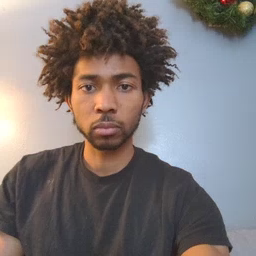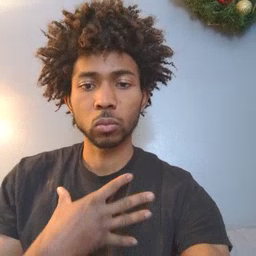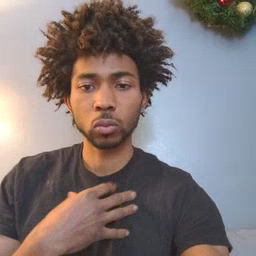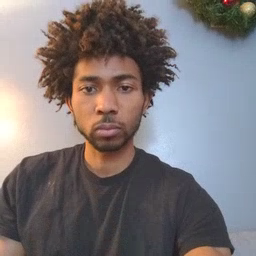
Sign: white